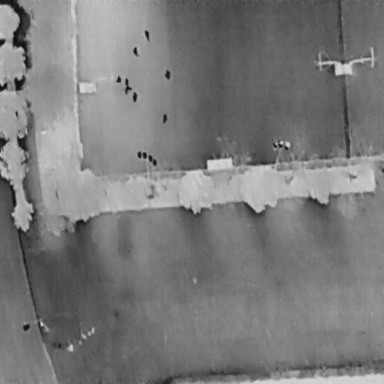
There are eight People in the infrared image.